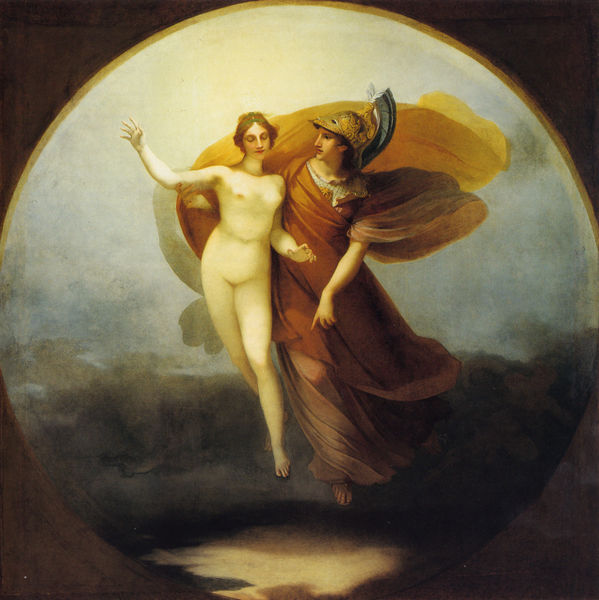
Titel: La Sagesse et la Vérité descendent sur la terre, et les ténèbres qui la couvrent se dissipent à leur approche, Weisheit und Wahrheit steigen zur Erde herab, und die Dunkelheit, die jene bedeckt, weicht bei ihrer Ankunft
Künstler: Pierre Paul Prudhon
Standort: Paris
Institution: Musée du Louvre
Schlagwörter: akt, blau, dunkel, feder, flügel, gemälde, gott, hand, held, himmel, mann, nackt, schatten, umhang, wolken, frauen, gelb, landschaft, bewegung, braun, brust, busen, finger, frau, grau, kleid, licht, orange, schwarz, ölbild, rot, schleier, wolke, malerei, symbolismus, arm, arme, federn, rahmen, öl, weite, wind, gewand, haare, stoff, tücher, paar, haarreif, renaissance, seide, fliegen, kreis, rund, tondo, engel, beine, brüste, zwei, berge, jugendstil, büste, robe, nackte, scham, paradies, mond, flug, schweben, barfuß, jungfrau, helm, römer, bürste, dunke, götter, entführung, erhoben, dunel, hermes, gottheit, götterbote, merkur, mars, athene, minerva, schwebend, format, gruß, führen, michael, athena, kriegerin, römische, gabriel, bringen, haat, egel, götterfigur, himmelsflug, ikarus, mhystik, simbolismus, zeigfen, angezogen, garbig, symolistisch, lichtü